Field crop: maize
Growth stage: 2
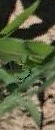
Species: maize